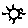
Label: sun